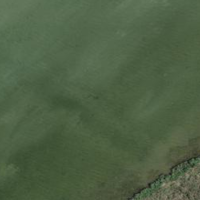
EUNIS habitat code: 14
Species observed at this site:
Ardea alba